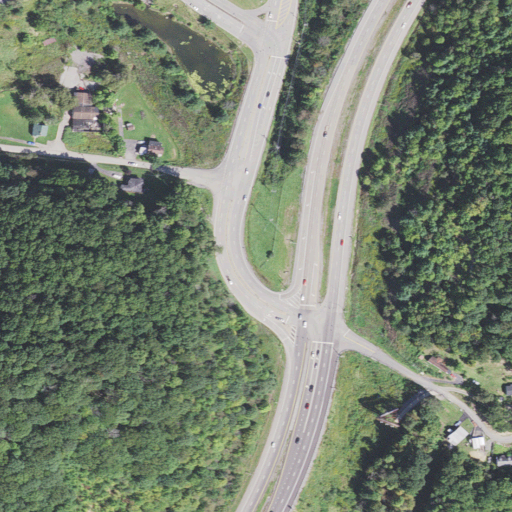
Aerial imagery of gap in West Virginia named Stony Gap containing medium intensity development, low intensity development, open development, deciduous forest, pasture, and high intensity development